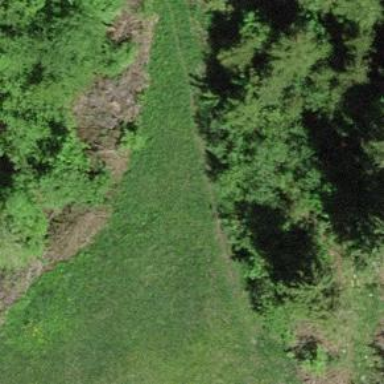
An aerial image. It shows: Excellent visible ground path.